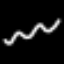
Label: squiggle